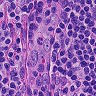
Metastatic tissue present: no